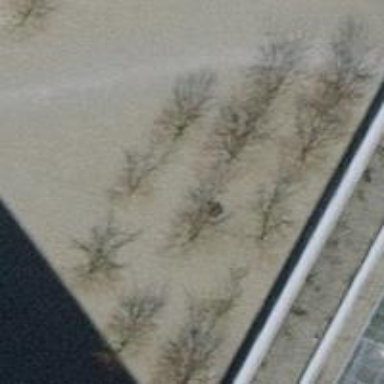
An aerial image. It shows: Urban tree with broadleaved deciduous leaves.